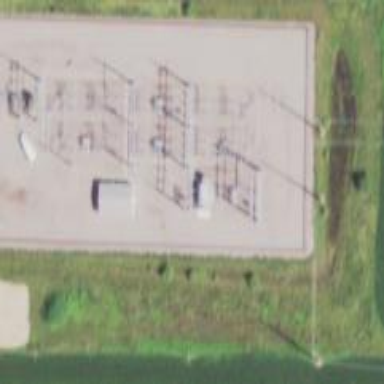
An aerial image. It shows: Distribution-level power substation.